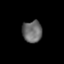
Tissue: lung
Cell type: Epithelial cells
Senescence score: 0.2029
Nuclear area (px): 425
Mean DAPI intensity: 105.544